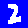
Digit: 2